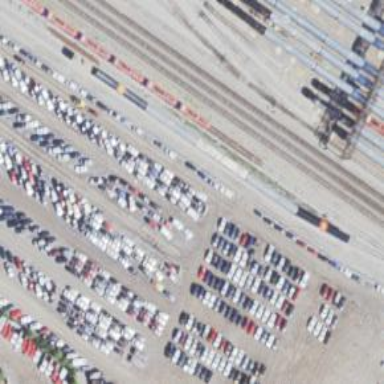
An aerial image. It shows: Railway siding for service.